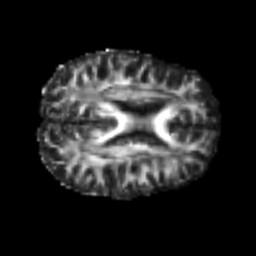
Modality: FA
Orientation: axial
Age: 53
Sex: male
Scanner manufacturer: siemens
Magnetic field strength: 3 T
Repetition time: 4.999 s
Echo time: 0.07946 s